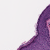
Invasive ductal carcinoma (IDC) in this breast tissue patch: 0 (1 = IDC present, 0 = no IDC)